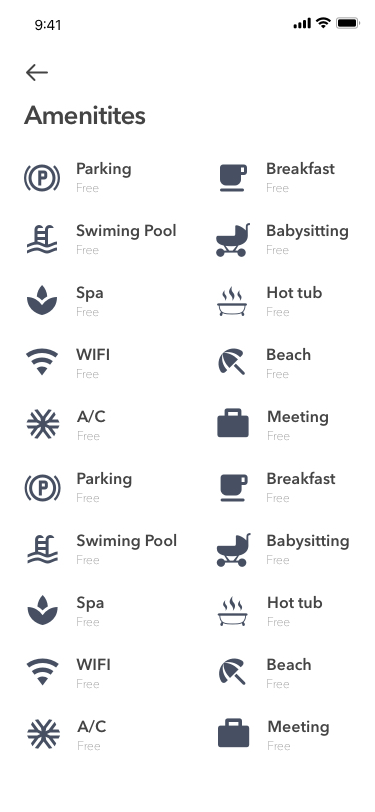
Text in this UI design:
WIFI
Free
WIFI
Free
Beach
Free
Beach
Free
A/C
Free
A/C
Free
Meeting
Free
Meeting
Free
Spa
Free
Spa
Free
Hot tub
Free
Hot tub
Free
Swiming Pool
Free
Swiming Pool
Free
Babysitting
Free
Babysitting
Free
Parking
Free
Parking
Free
Breakfast
Free
Breakfast
Free